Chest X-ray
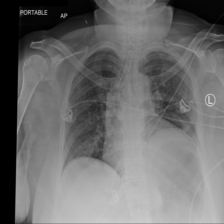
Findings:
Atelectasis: negative
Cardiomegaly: negative
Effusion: negative
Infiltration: negative
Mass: negative
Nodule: negative
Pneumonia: negative
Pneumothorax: negative
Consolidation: negative
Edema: negative
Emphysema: negative
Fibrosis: negative
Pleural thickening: negative
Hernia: negative